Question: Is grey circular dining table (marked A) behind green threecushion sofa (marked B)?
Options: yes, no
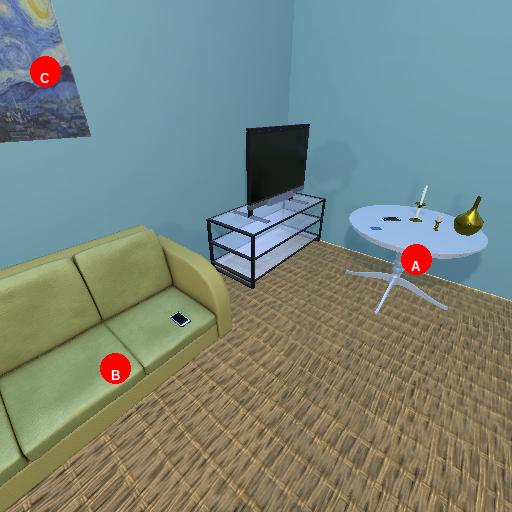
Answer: yes